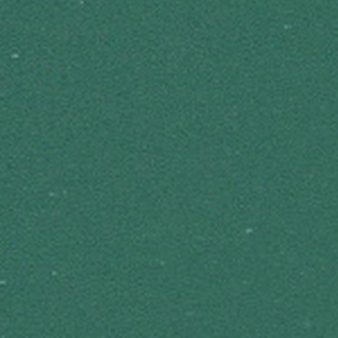
Label: other